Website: bh-photo
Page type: address-validator
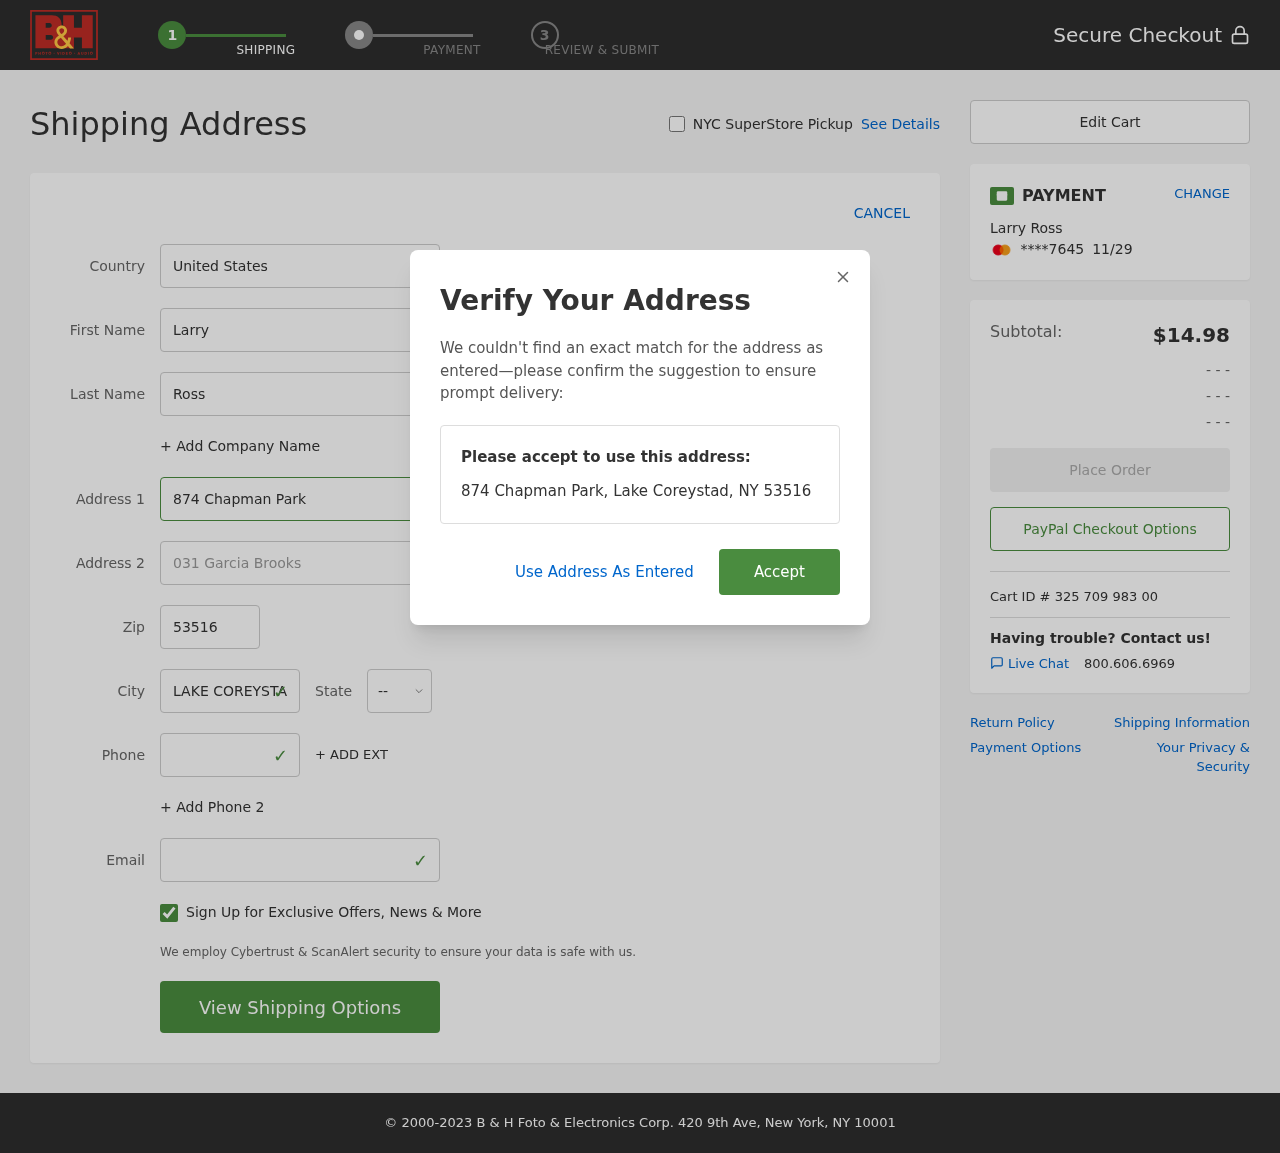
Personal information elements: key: PII_CARD_EXPIRY
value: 11/29
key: PII_CARD_LAST4
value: ****7645
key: PII_CITY
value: Lake Coreystad
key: PII_COUNTRY
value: United States
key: PII_EMAIL
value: lross@yahoo.com
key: PII_FIRSTNAME
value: Larry
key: PII_FULLNAME
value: Larry Ross
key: PII_LASTNAME
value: Ross
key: PII_PHONE
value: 6436722085
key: PII_POSTCODE
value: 53516
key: PII_STATE_ABBR
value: NY
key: PII_STREET
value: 874 Chapman Park
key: PII_STREET2
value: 031 Garcia Brooks
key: PII_CITY_STATE_ZIP
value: Lake Coreystad, NY 53516
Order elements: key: ORDER_SUBTOTAL
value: $14.98
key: ORDER_ID
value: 325 709 983 00